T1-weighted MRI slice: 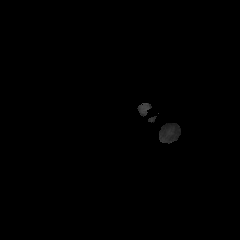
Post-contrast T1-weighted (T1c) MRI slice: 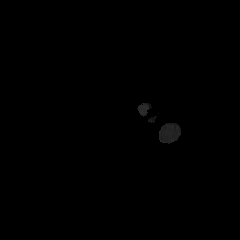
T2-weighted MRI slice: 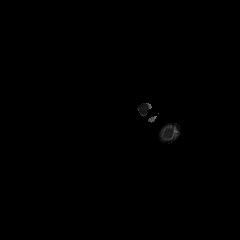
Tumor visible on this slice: no